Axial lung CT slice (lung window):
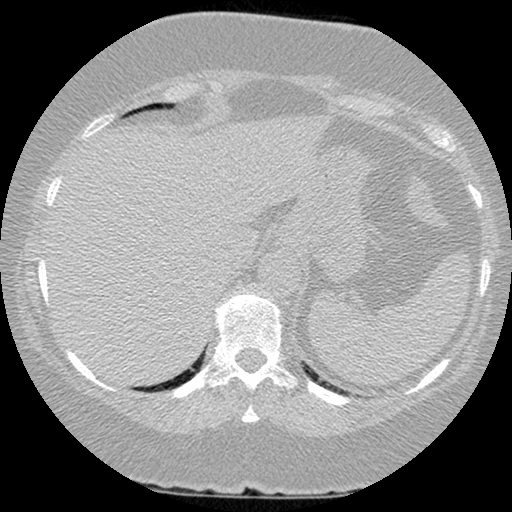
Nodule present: no